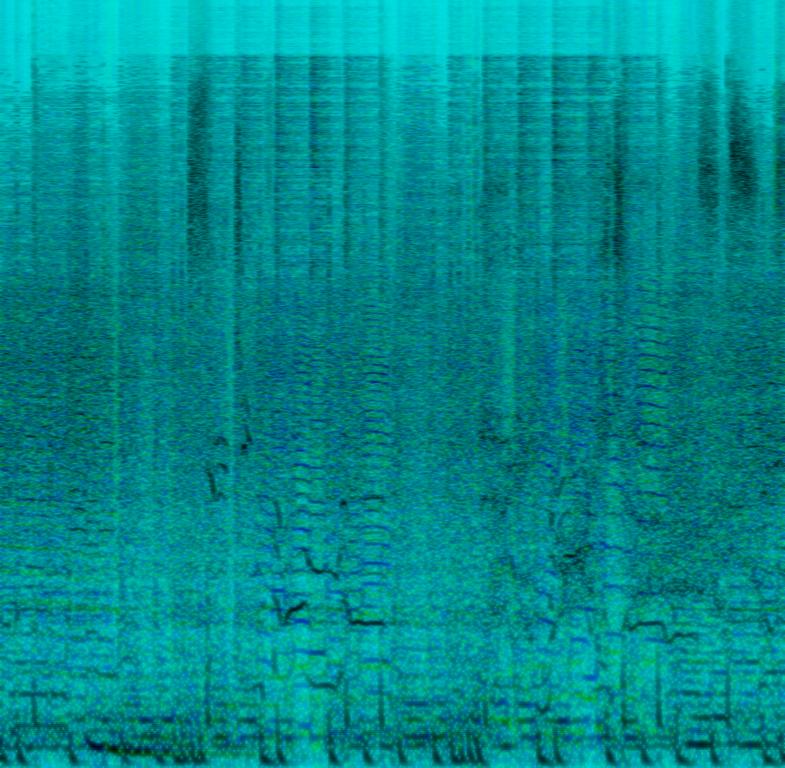
This heavy metal song features a high pitched male voice. This is accompanied by percussion playing an aggressive metal beat. The kick drum plays double kicks matching the picking pattern of the guitars. The distortion guitars play twin parts. One guitar plays the low parts while the other plays the same riff at a higher octave. The bass guitar follows the distortion guitars and plays the notes from the same riffs but ending earlier than the guitars. This song has a romantic theme. This song can be played in a superhero movie.